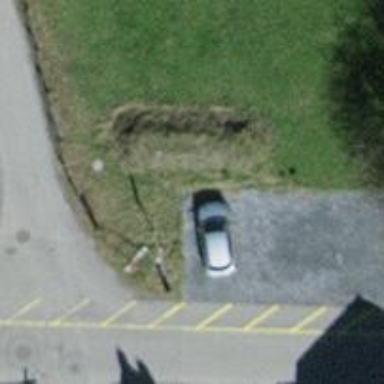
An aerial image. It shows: Brown bench in the vicinity.